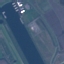
Land use / land cover class: River